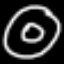
Label: donut